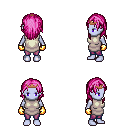
a pixel art fantasy rpg character, female body template, dark elf, purple skin, white tunic, magenta pants, pink long hairstyle, bronze tiara, gold gloves, four views (front, back, left, right), 2x2 character sprite sheet, small pixel art, hard edges, no anti-aliasing